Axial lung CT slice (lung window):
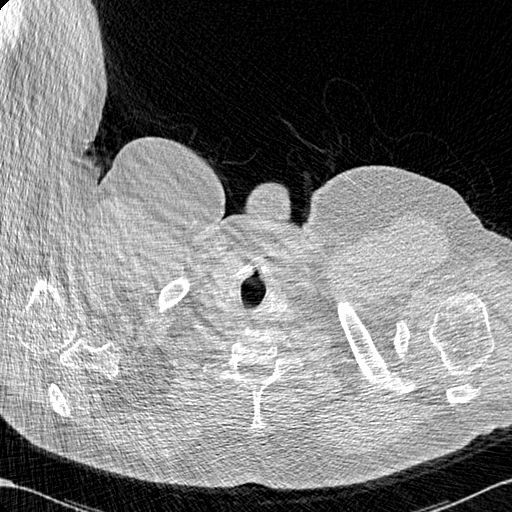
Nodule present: no